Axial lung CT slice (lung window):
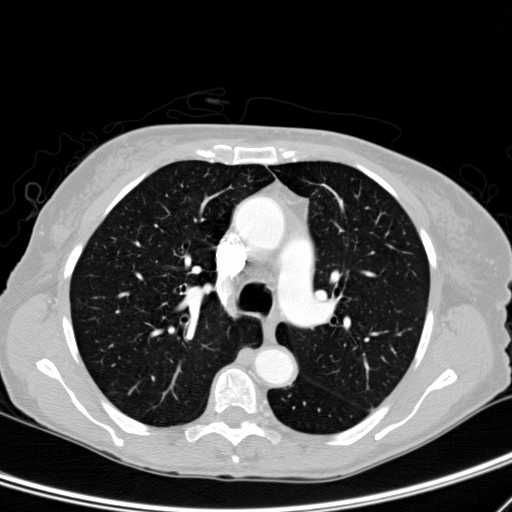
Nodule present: no